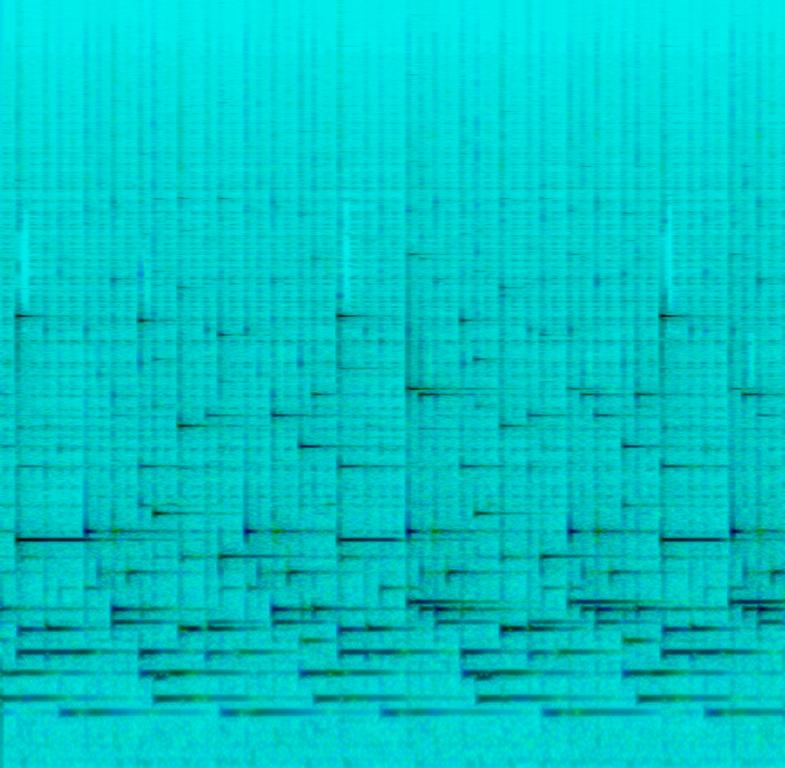
The tune is played by two vibraphones at the same time. The bright character of the instrument gives the piece a playful aura. It could be used as a ringtone or an alarm tone due to its generic, repeated nature.